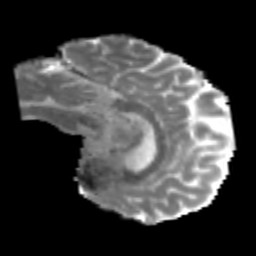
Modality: MD
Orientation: sagittal
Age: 47
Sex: male
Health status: healthy
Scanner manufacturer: philips
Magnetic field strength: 3 T
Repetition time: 4.031 s
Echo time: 0.08907 s